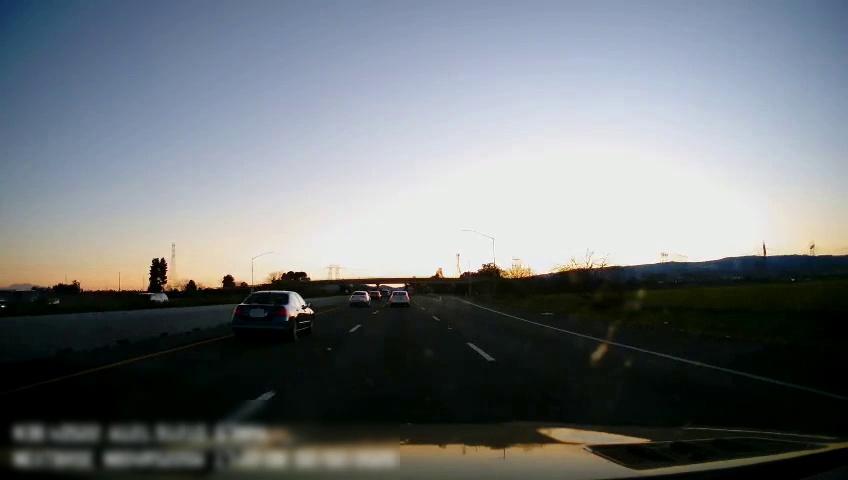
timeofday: Day
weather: Sunny
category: Drivable Space
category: Vehicles | Car
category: Vehicles | SUV
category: Vehicles | Car
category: Vehicles | Car
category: Vehicles | Car
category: Lanes | Current Lane
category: Lanes | Current Lane
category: Lanes | Alternate Lane
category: Lanes | Alternate Lane
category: Lanes | Alternate Lane